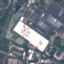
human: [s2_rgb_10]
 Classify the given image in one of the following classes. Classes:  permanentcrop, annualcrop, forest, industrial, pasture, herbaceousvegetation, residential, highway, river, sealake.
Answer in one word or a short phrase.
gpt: Industrial